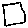
Label: square